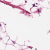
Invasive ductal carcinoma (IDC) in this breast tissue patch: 0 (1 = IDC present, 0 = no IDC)